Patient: sex M, age 75
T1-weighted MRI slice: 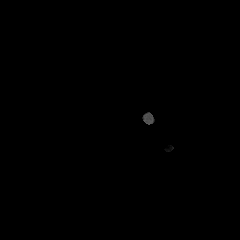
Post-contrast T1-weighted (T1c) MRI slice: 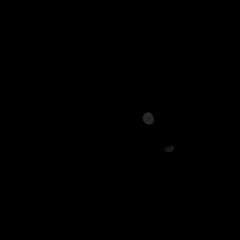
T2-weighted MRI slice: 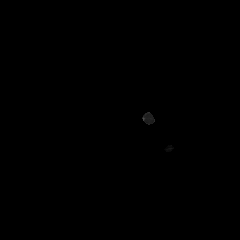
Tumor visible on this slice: no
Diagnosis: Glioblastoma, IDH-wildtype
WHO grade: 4